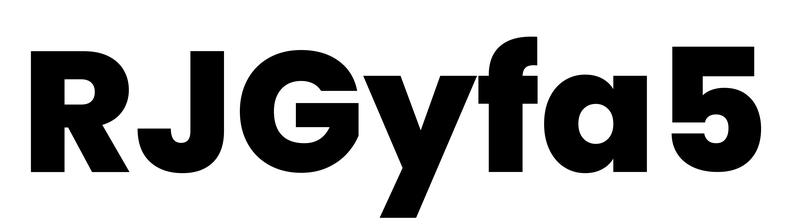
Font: Poppins-ExtraBold